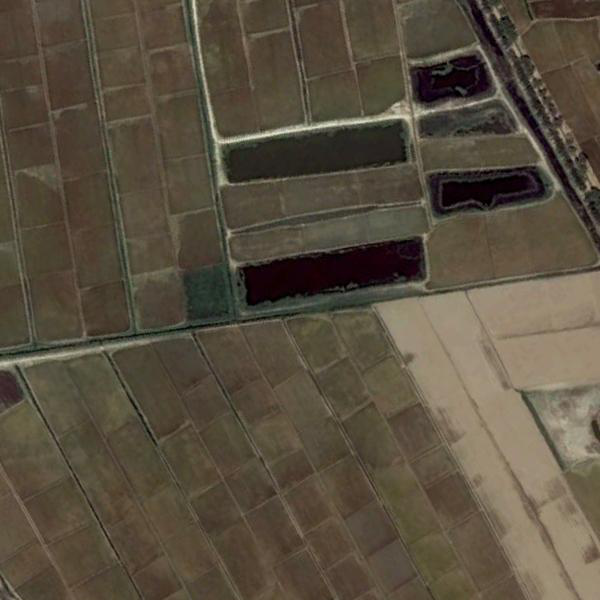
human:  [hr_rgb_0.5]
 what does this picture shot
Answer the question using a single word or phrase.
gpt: farmland